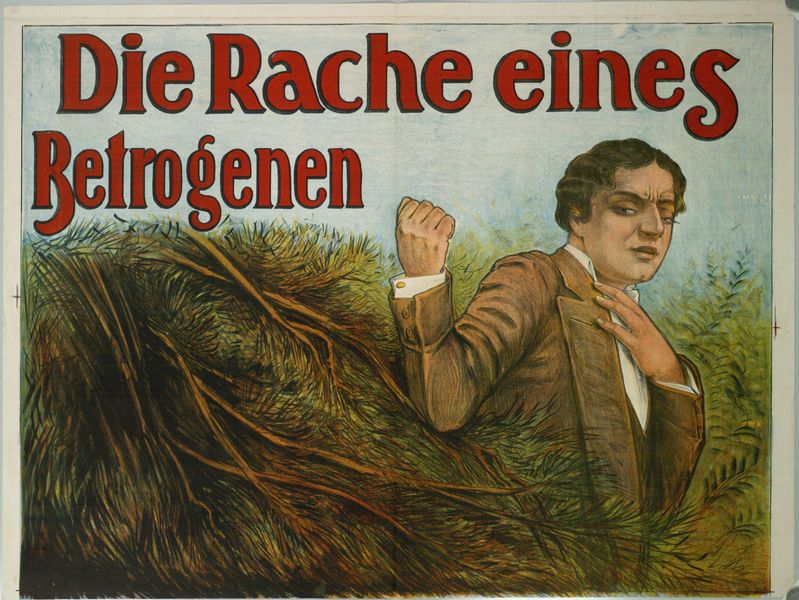
Titel: Die Rache eines Betrogenen; Dr. Ernst Horovitz, Wien VII. (oberer Teil)
Standort: Wien
Institution: Albertina, Wien
Schlagwörter: baum, blau, hand, himmel, kampf, mann, weiß, grün, äste, braun, bunt, finger, geste, mund, nase, stirn, zeichnung, blick, gras, rot, anzug, hemd, jacke, arm, augen, böse, falten, rache, ärmel, hals, ast, natur, zweige, haare, pflanzen, knopf, locken, wald, farbig, schrift, weizen, inschrift, knöpfe, sakko, wimpern, versteckt, druckgraphik, lithographie, text, faust, plakat, manschette, nadelbaum, tanne, poster, geäst, dickicht, drohung, nadeln, gestrüpp, drohen, spannung, runzel, poste, manschettenknopf, propaganda, betrogener, slogan, betrogenen, retrogen, weize, die rache eines betrogenen, betrogen, filmreklame